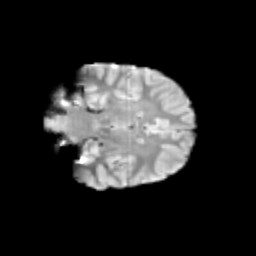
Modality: T2w
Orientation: coronal
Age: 9
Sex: male
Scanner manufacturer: siemens
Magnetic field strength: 3 T
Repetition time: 3.8 s
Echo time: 0.07 s